Milling tool wear sample.
Tool blade image: 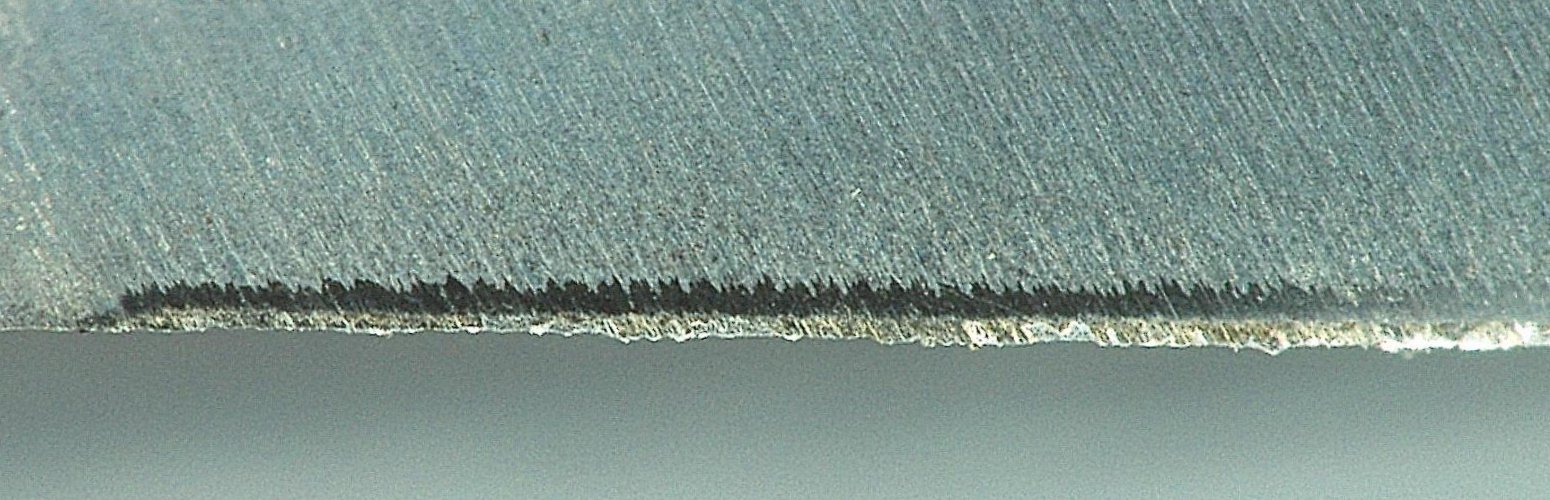
Chip image: 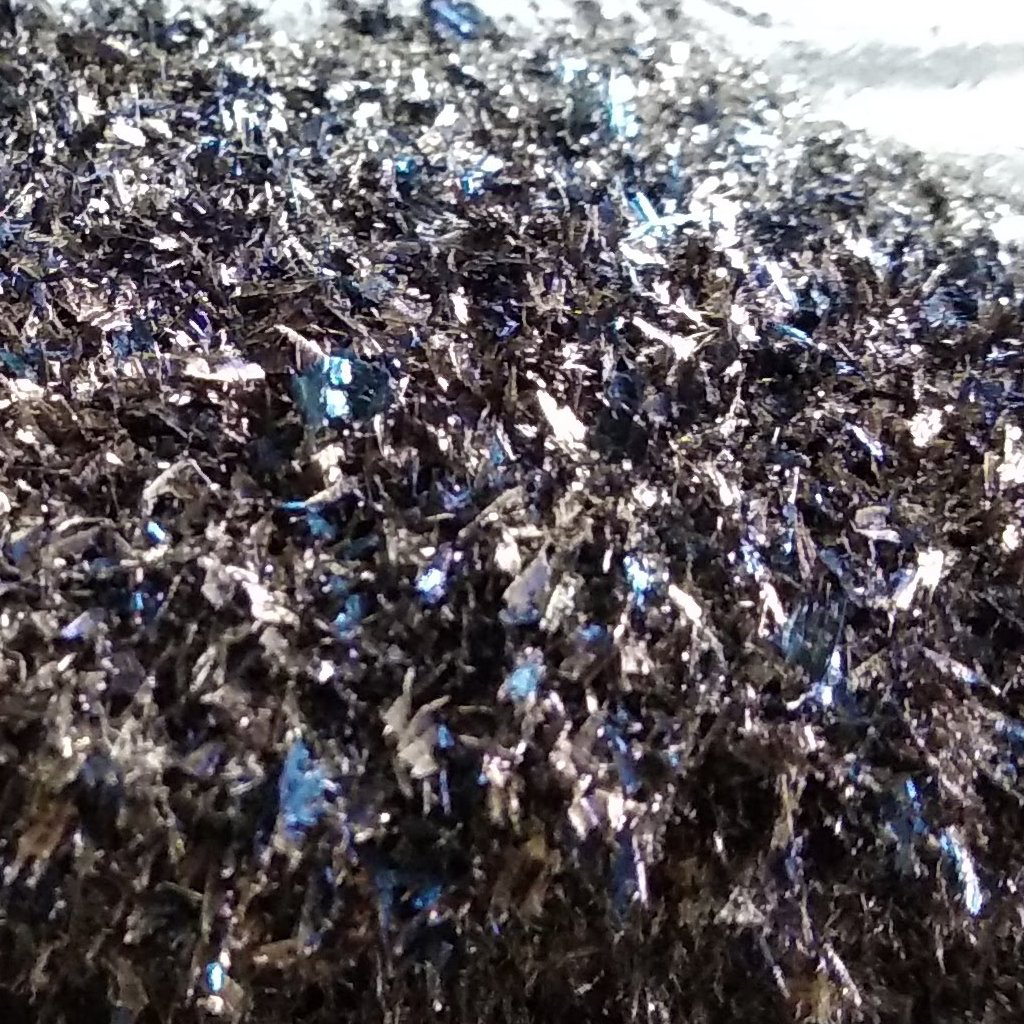
Workpiece image: 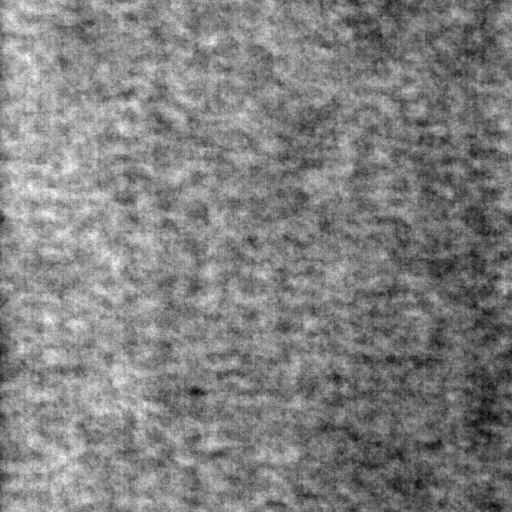
Tool wear state: used
Gaps: 6.41
Flank wear: 78.12
Overhang: 25.31
Force-signal Mel-spectrograms (X, Y, Z axes): 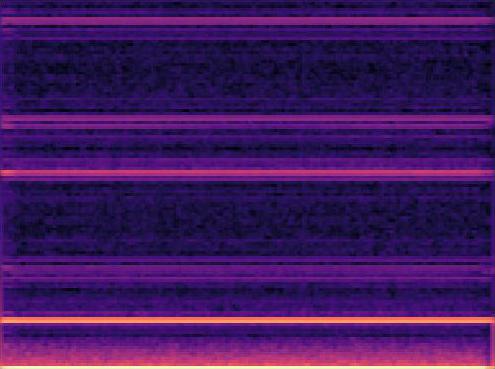 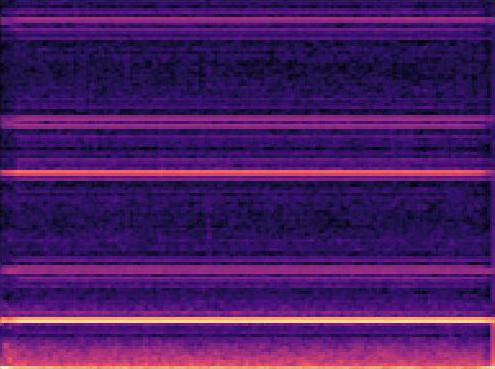 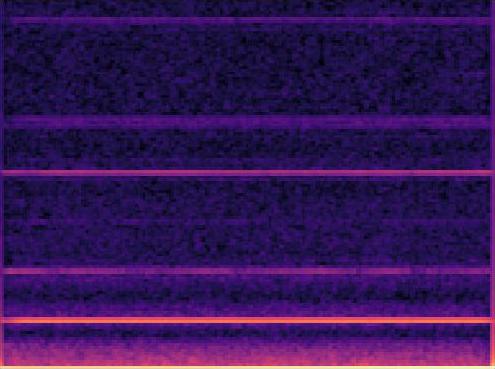
Force-signal scalograms (X, Y, Z axes): 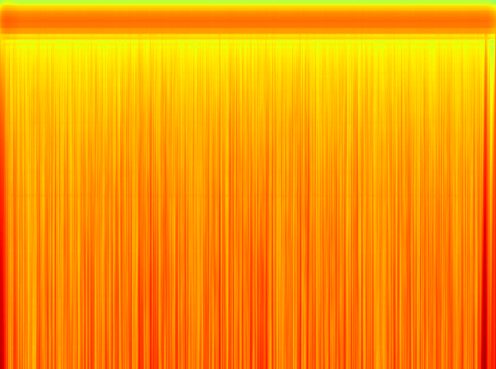 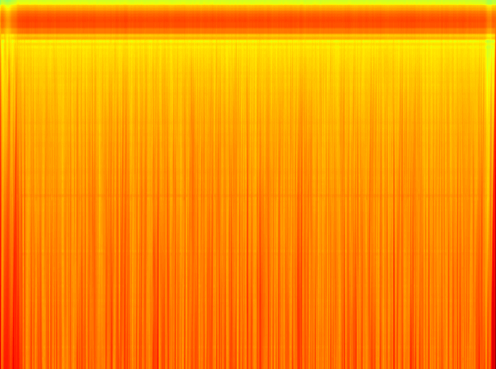 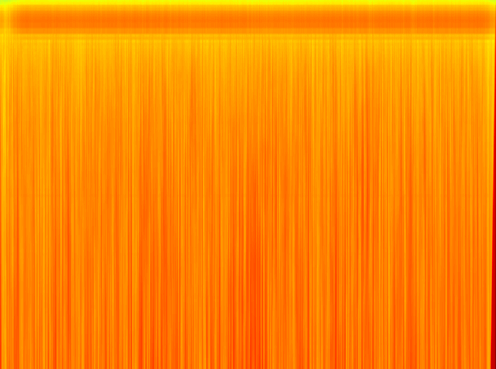
Force phase: steady_state_stabilization_wear